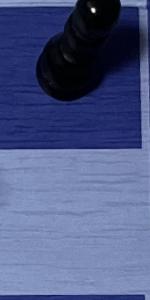
Label: Empty